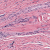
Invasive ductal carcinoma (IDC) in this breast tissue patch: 1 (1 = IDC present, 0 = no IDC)